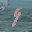
Label: 9